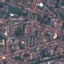
Label: Residential